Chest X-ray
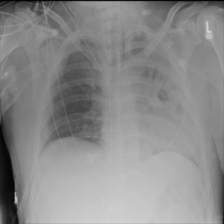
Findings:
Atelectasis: negative
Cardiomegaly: negative
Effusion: negative
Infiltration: positive
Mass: negative
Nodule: negative
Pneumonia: negative
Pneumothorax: negative
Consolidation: negative
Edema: negative
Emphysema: negative
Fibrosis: negative
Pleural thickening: negative
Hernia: negative